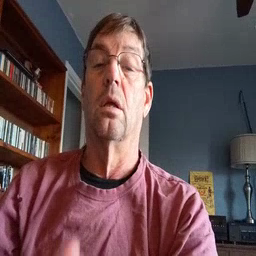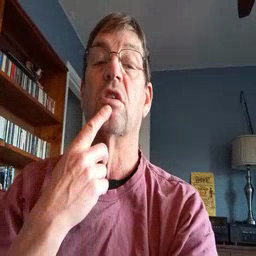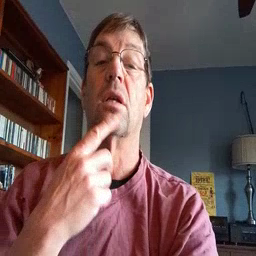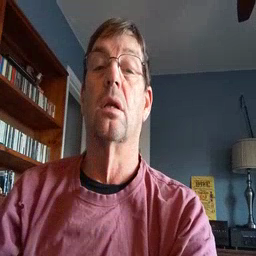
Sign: chin